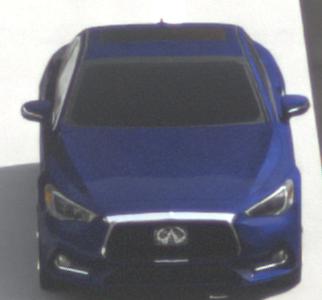
Make: Infiniti
Model: Q60 2.0t
Detailed model: Q60 (V37)
Model produced from: 2016/10
Model produced until: 2018/08
Doors: 2
Color: blue
Road condition: dry road
Daytime: morning or afternoon
Contrast: low contrast